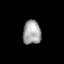
Tissue: lung
Cell type: Fibroblasts
Senescence score: 0.6223
Nuclear area (px): 429
Mean DAPI intensity: 162.688